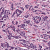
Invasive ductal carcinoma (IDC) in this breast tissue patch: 1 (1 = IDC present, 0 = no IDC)